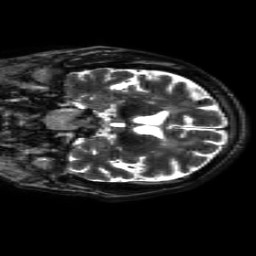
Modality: T2w
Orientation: coronal
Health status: ill
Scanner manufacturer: siemens
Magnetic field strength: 3 T
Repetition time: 7.63 s
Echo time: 0.095 s